Question: I want to create a game of falling objects. In this case I have only one bottle and i want it to fall but it's not working. As you can see in the picture, the bottle starts to distort, it's not falling. Thanks!
'''
function bottleCreate(e:Event):void {
var bottleNew:MovieClip;
bottleNew = newBottle();
bottleNew.x = 100;
bottleNew.y=0;
addChild(bottleNew);
bottle.addEventListener(Event.ENTER_FRAME, bottleMove);
}
function bottleMove(e:Event):void {
e.target.y ++;
}
stage.addEventListener(Event.ENTER_FRAME, bottleCreate);
'''

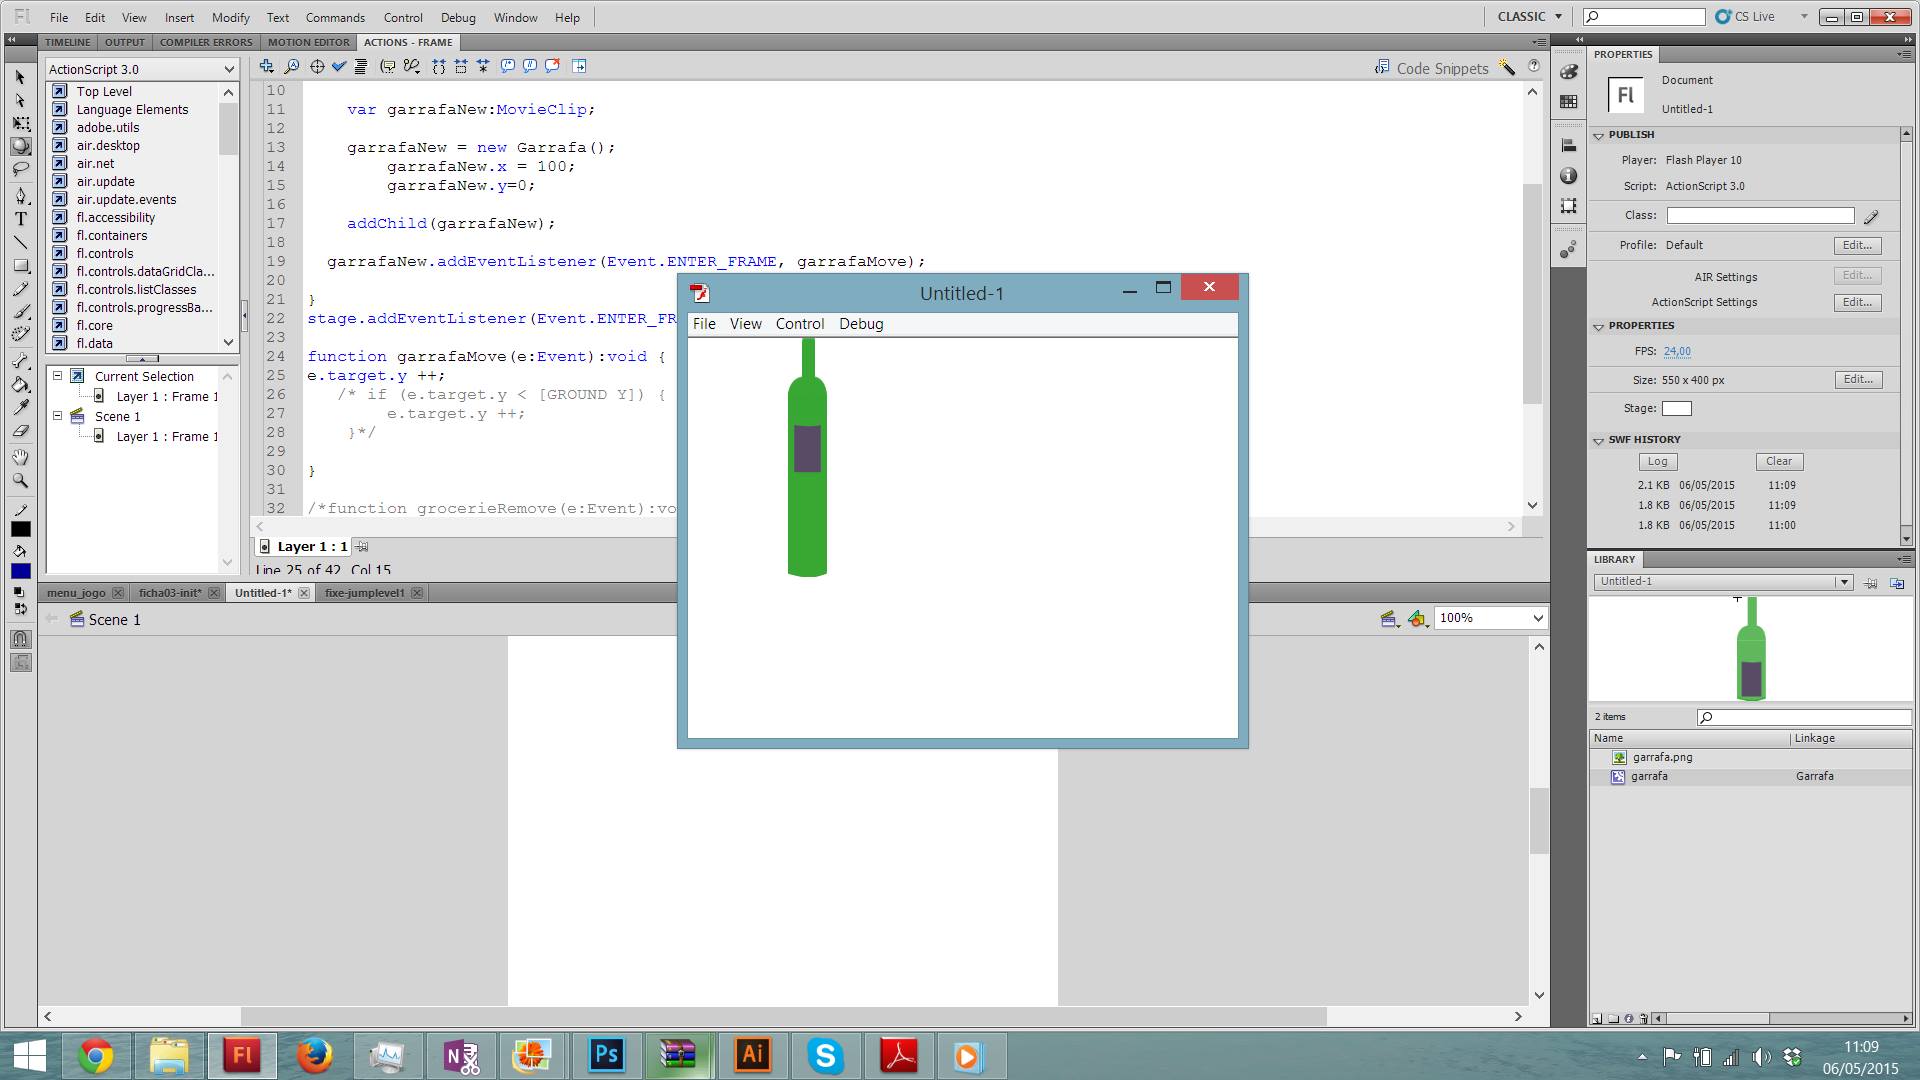
Answer: You should remove the event listener for bottleCreate function, by
adding
> stage.removeEventListener(Event.ENTER_FRAME, bottleCreate);
to your bottleCreate function.
Or
Call bottleCreate function once , instead of using
> stage.addEventListener(Event.ENTER_FRAME, bottleCreate);